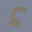
Label: 5